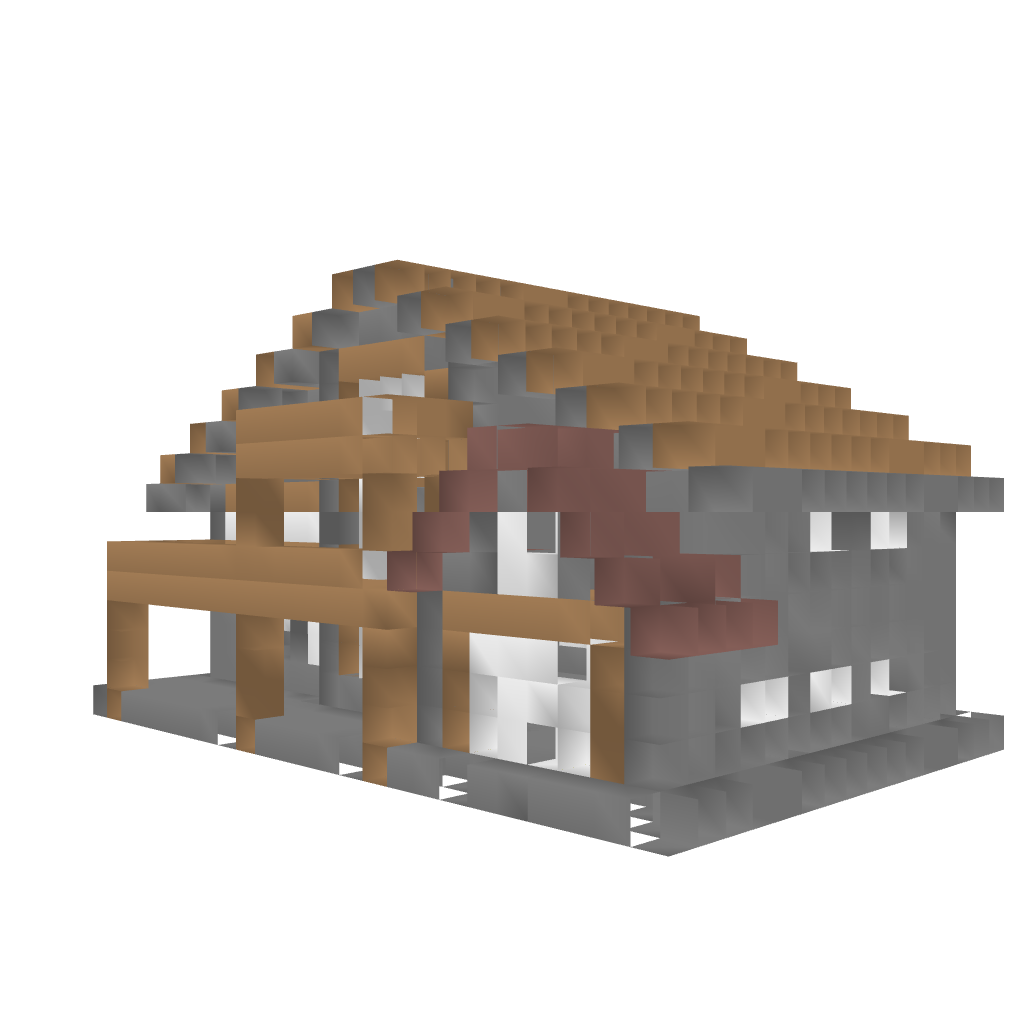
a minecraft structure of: House #1 high quality